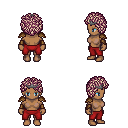
a pixel art fantasy rpg character, female body template, human, dark skin, leather shoulder armor, red pants, white blonde curly afro hairstyle, iron tiara, leather bracers, four views (front, back, left, right), 2x2 character sprite sheet, small pixel art, hard edges, no anti-aliasing